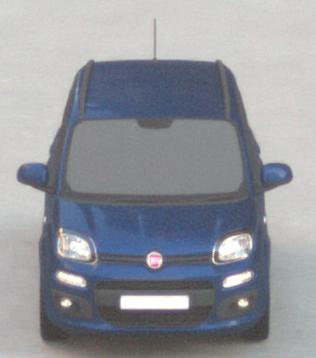
Make: Fiat
Model: Panda 1.2 8V
Detailed model: Panda (312)
Model produced from: 2013/02
Model produced until: 2013/12
Doors: 5
Color: blue
Road condition: dry road
Daytime: sunrise or sunset
Contrast: low contrast